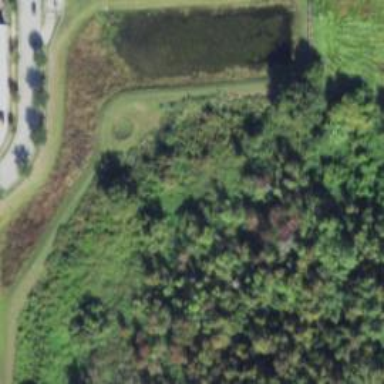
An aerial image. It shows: Detention water basin.